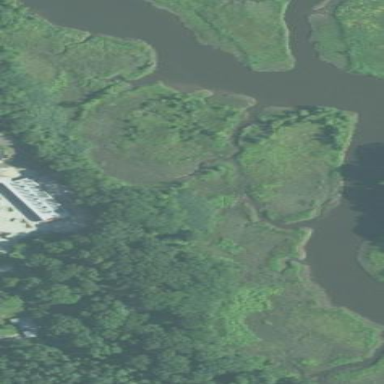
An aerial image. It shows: Marshy wetland area.